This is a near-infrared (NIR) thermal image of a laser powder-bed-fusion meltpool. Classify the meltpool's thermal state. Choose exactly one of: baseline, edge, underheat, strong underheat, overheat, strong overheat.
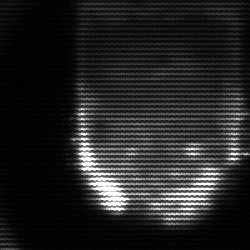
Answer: baseline